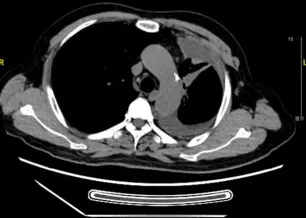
Thoracic computed tomography scans of Case 2. . Diagnosis of metastatic NSCLC in March 2022 Partial response with a significant decrease in size of left upper lobe lung mass at 6-month follow up in September 2022.
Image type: radiology (ct)